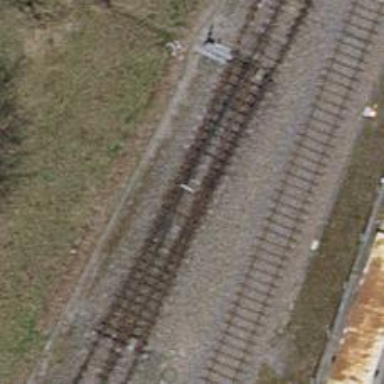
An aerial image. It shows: Railway yard with single rail track. The electrified track has contact line for power supply.